Question: I saw this effect on YouTube (Home > Subscriptions Section), and I love it.
It looks like there is no scroll-bar at all, but when you hover with the mouse, it "shows up"
See picture:

I really like the way it looks, I would like to reproduce this somehow.
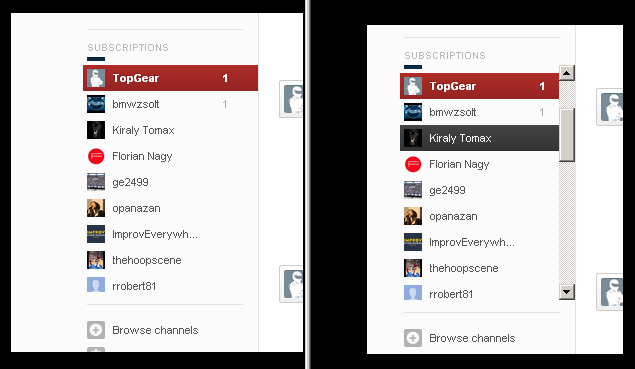
Answer: This is relatively simple, just have 'overflow: hidden' then on ':hover' make 'overflow-y': scroll;
<URL>